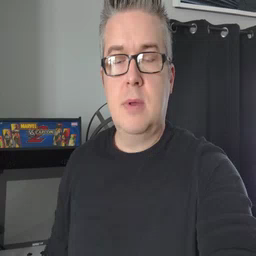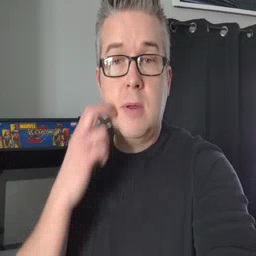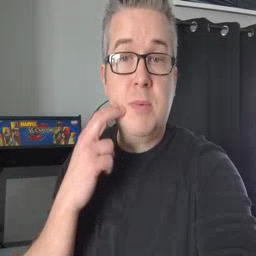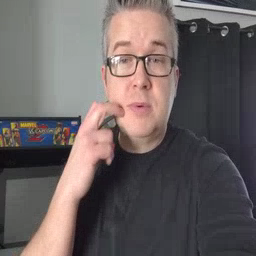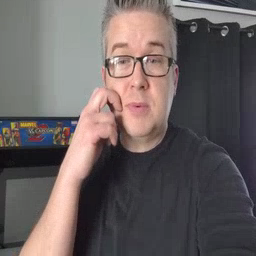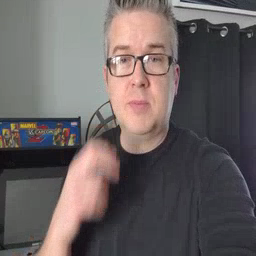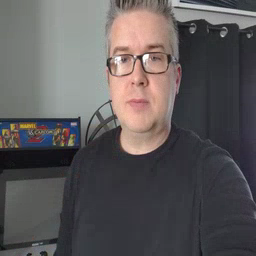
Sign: gum